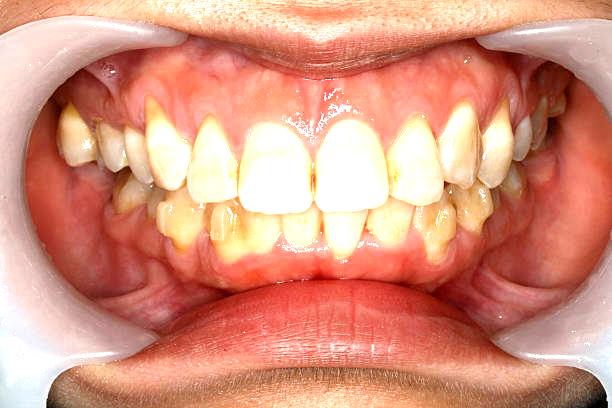
Condition: Calculus